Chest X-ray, PA view. Patient: 62 years old, sex M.
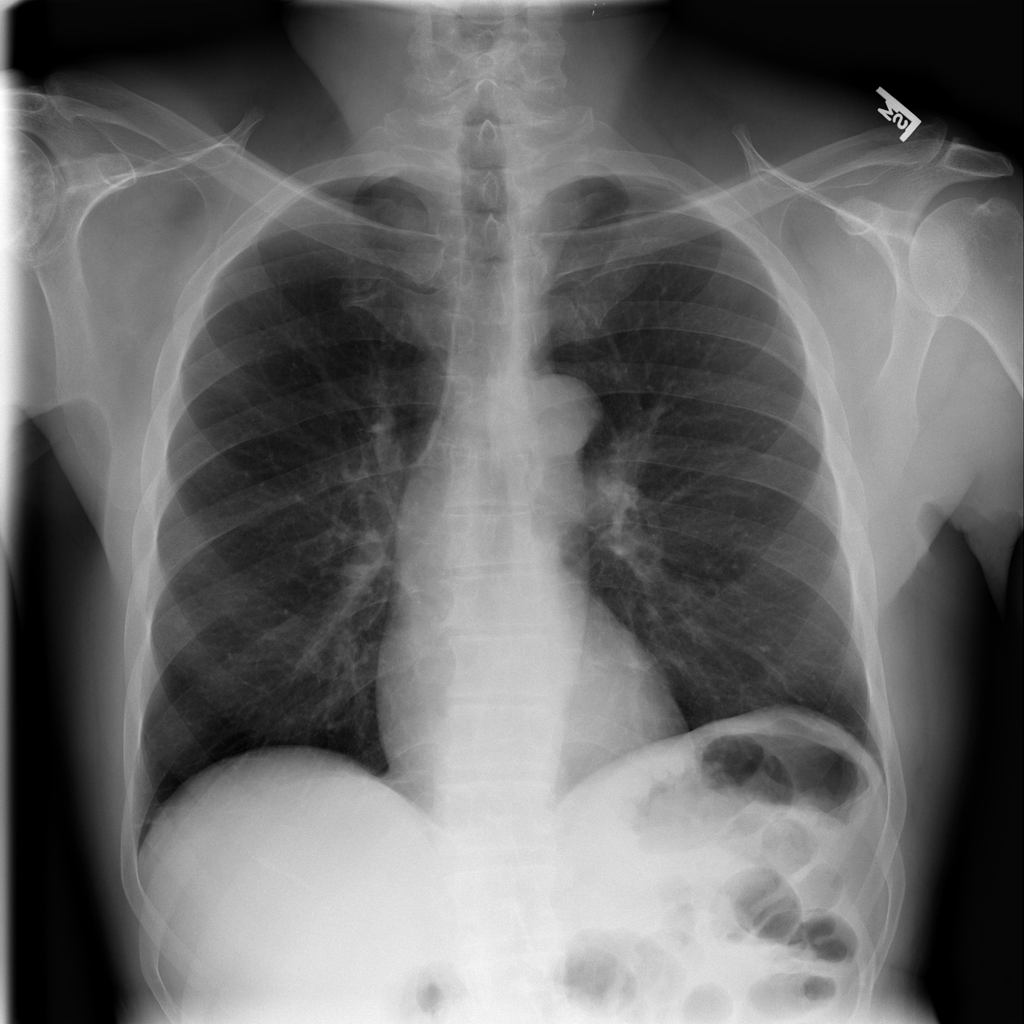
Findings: No Finding